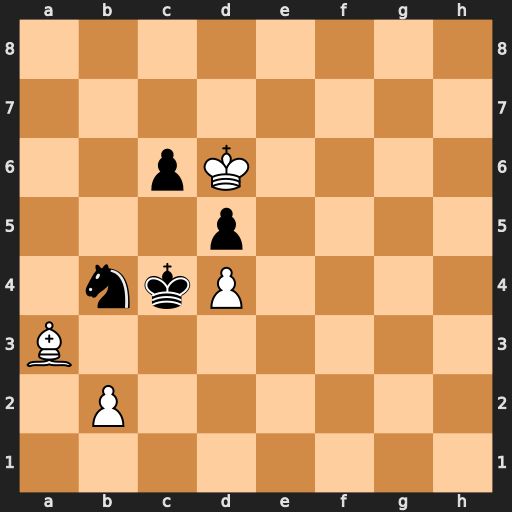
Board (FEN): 8/8/2pK4/3p4/1nkP4/B7/1P6/8
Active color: w
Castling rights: -
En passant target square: -
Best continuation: Bxb4 Kxb4 Kxc6 Kc4 b4 Kxd4 b5 Ke4 b6 d4 b7 d3 b8=Q